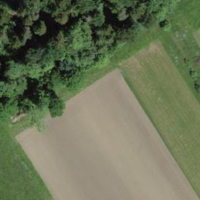
EUNIS habitat code: 52
Species observed at this site:
Fagus sylvatica